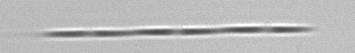
Label: Pseudo-nitzschia